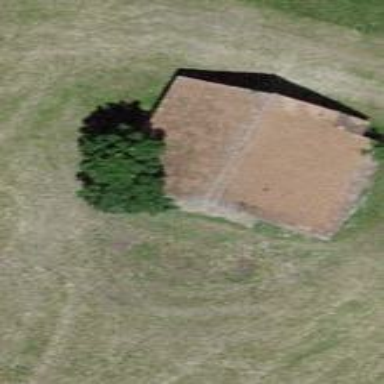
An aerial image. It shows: Rural barn.